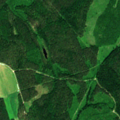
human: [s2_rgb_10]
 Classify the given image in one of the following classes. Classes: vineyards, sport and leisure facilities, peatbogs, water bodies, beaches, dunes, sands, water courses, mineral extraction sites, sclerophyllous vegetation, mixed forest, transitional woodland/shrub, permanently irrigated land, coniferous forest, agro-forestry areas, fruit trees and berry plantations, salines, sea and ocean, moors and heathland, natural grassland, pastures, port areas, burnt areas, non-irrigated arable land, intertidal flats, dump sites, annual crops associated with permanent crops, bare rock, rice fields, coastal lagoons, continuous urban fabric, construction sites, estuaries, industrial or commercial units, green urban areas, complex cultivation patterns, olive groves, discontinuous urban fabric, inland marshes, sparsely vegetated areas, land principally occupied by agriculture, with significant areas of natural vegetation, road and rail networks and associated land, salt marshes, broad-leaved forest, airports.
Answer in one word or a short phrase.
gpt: non-irrigated arable land, coniferous forest, mixed forest